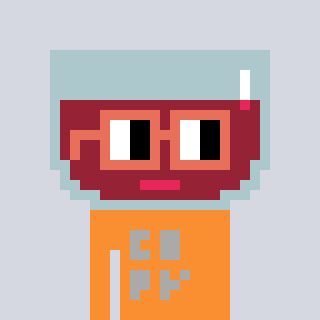
a pixel art character with square orange glasses, a wine-shaped head and a orange-colored body on a cool background